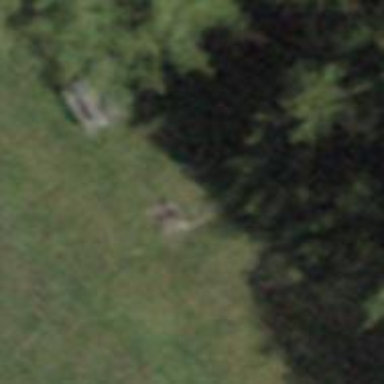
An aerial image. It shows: Bench.